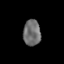
Tissue: lung
Cell type: T cells
Senescence score: 0.1669
Nuclear area (px): 442
Mean DAPI intensity: 110.457